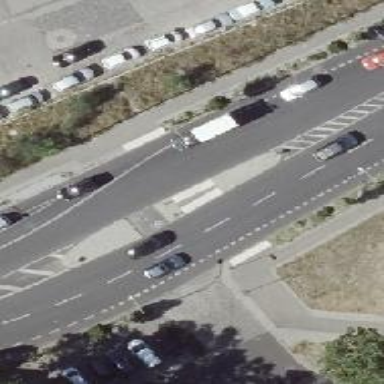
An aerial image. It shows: Residential road with asphalt surface. It includes separate cycle lane and sidewalk.